Question: I am using Summernote Angular directive. However, for some reason it is not working.
Problem:
It is unable to identify the summarnote function...

'''
<summernote code="text"></summernote>
<script src="components/bower_components/summernote/dist/summernote.js"></script>
<script src="components/bower_components/angular-summernote/src/angular-summernote.js"></script>
ypeError: undefined is not a function
at activate (http://localhost/tm/app/components/bower_components/angular-summernote/src/angular-summernote.js:57:15)
at link (http://localhost/tm/app/components/bower_components/angular-summernote/src/angular-summernote.js:129:30)
at http://localhost/tm/Scripts/angular.js:7113:44
at nodeLinkFn (http://localhost/tm/Scripts/angular.js:6711:13)
at compositeLinkFn (http://localhost/tm/Scripts/angular.js:6105:13)
at compositeLinkFn (http://localhost/tm/Scripts/angular.js:6108:13)
at nodeLinkFn (http://localhost/tm/Scripts/angular.js:6705:24)
at compositeLinkFn (http://localhost/tm/Scripts/angular.js:6105:13)
at publicLinkFn (http://localhost/tm/Scripts/angular.js:6001:30)
at link (http://localhost/tm/Scripts/angular-route.js:918:7) <div class="summernote ng-isolate-scope" code="text"> angular.js:10071
'''
The directive that I am currently using is: <URL>
Can you suggest any better alternative if this is not the right solution.
I have also tried with:
'''
<script src="components/bower_components/angular/angular.js"></script>
<script src="components/bower_components/summernote/dist/summernote.js"></script>
<script src="components/bower_components/angular-summernote/dist/angular-summernote.min.js"></script>
'''
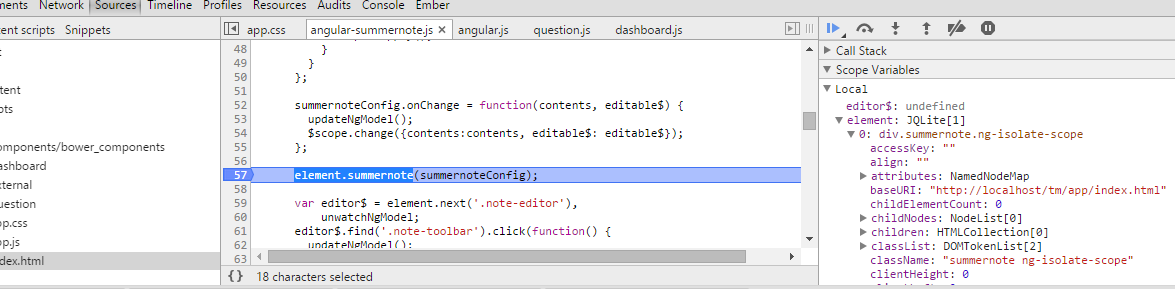
Answer: This worked for me, it might work for you too:
change:
'''
<script src="components/bower_components/summernote/dist/summernote.js"></script>
<script src="components/bower_components/angular-summernote/src/angular-summernote.js"></script>
'''
to:
'''
<script src="components/bower_components/summernote/dist/summernote.js"></script>
<script src="components/bower_components/angular-summernote/dist/angular-summernote.min.js">
'''
The exact flow was running:
'''
bower install summernote
bower install angular-summernote
'''
and then:
'''
<script src="components/bower_components/summernote/dist/summernote.js"></script>
<script src="components/bower_components/angular-summernote/dist/angular-summernote.min.js">
'''